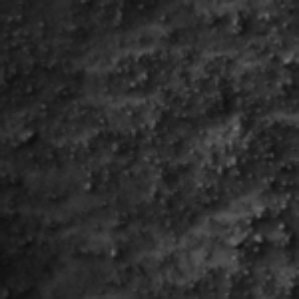
Label: frost